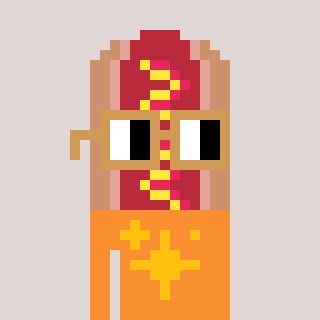
a pixel art character with square brown glasses, a hotdog-shaped head and a orange-colored body on a warm background